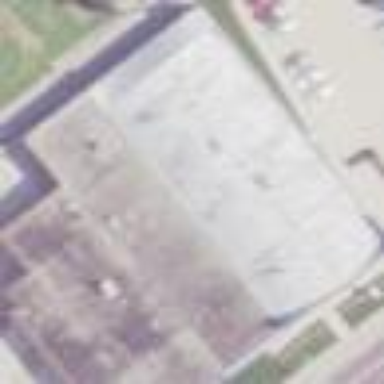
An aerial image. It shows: Commercial building.